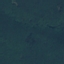
Land use / land cover: Forest